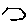
Label: hexagon